Chest X-ray:
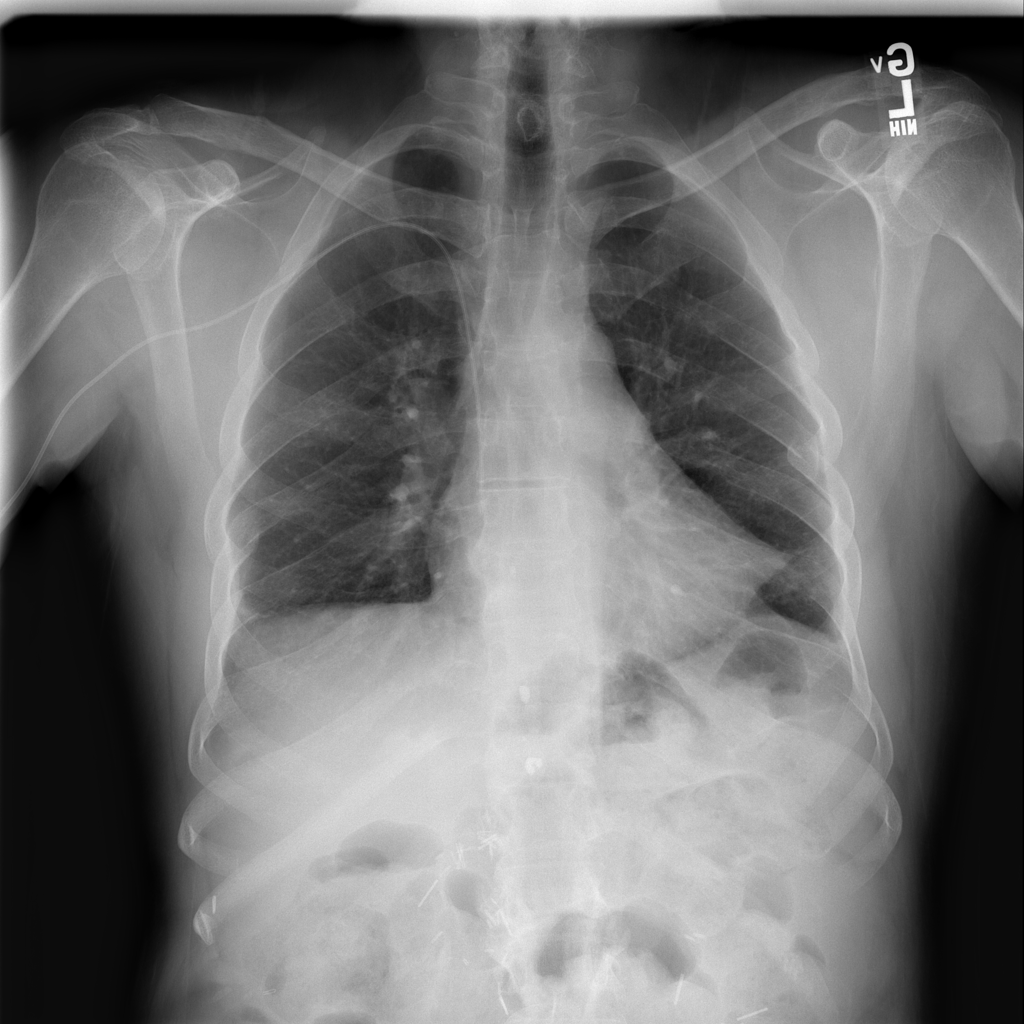
Findings: Fracture, Pleural Thickening
No abnormal finding: no